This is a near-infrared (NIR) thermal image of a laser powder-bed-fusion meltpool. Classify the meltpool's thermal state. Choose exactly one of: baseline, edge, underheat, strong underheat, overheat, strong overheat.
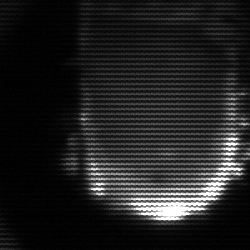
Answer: baseline